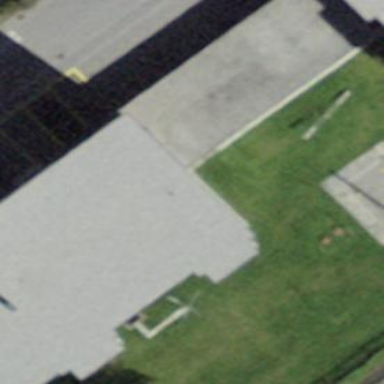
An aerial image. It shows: Building with flat roof.